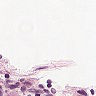
Metastatic tissue present: no